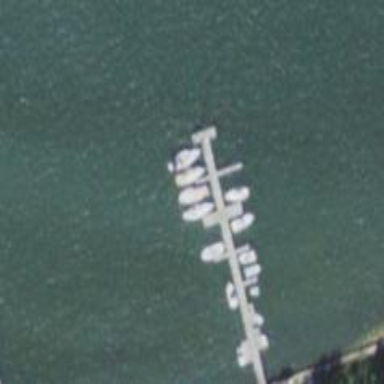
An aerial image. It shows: Man-made pier.